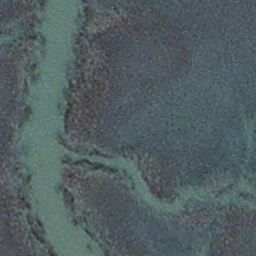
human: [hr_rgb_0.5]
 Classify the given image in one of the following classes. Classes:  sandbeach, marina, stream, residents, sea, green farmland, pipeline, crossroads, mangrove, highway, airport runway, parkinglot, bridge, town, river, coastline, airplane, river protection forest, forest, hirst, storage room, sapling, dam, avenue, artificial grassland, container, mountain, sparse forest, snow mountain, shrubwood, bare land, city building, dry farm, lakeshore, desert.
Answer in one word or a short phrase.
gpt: stream